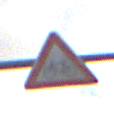
Verkehrszeichen: RadverkehrRechts
Umgebung: Outdoor, RoadRail
Tageszeit: SunriseSunset
Wetter: PartlyCloudy
Licht: Natural
Jahreszeit: NotSpecified
Kontrast: LowContrast